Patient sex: F
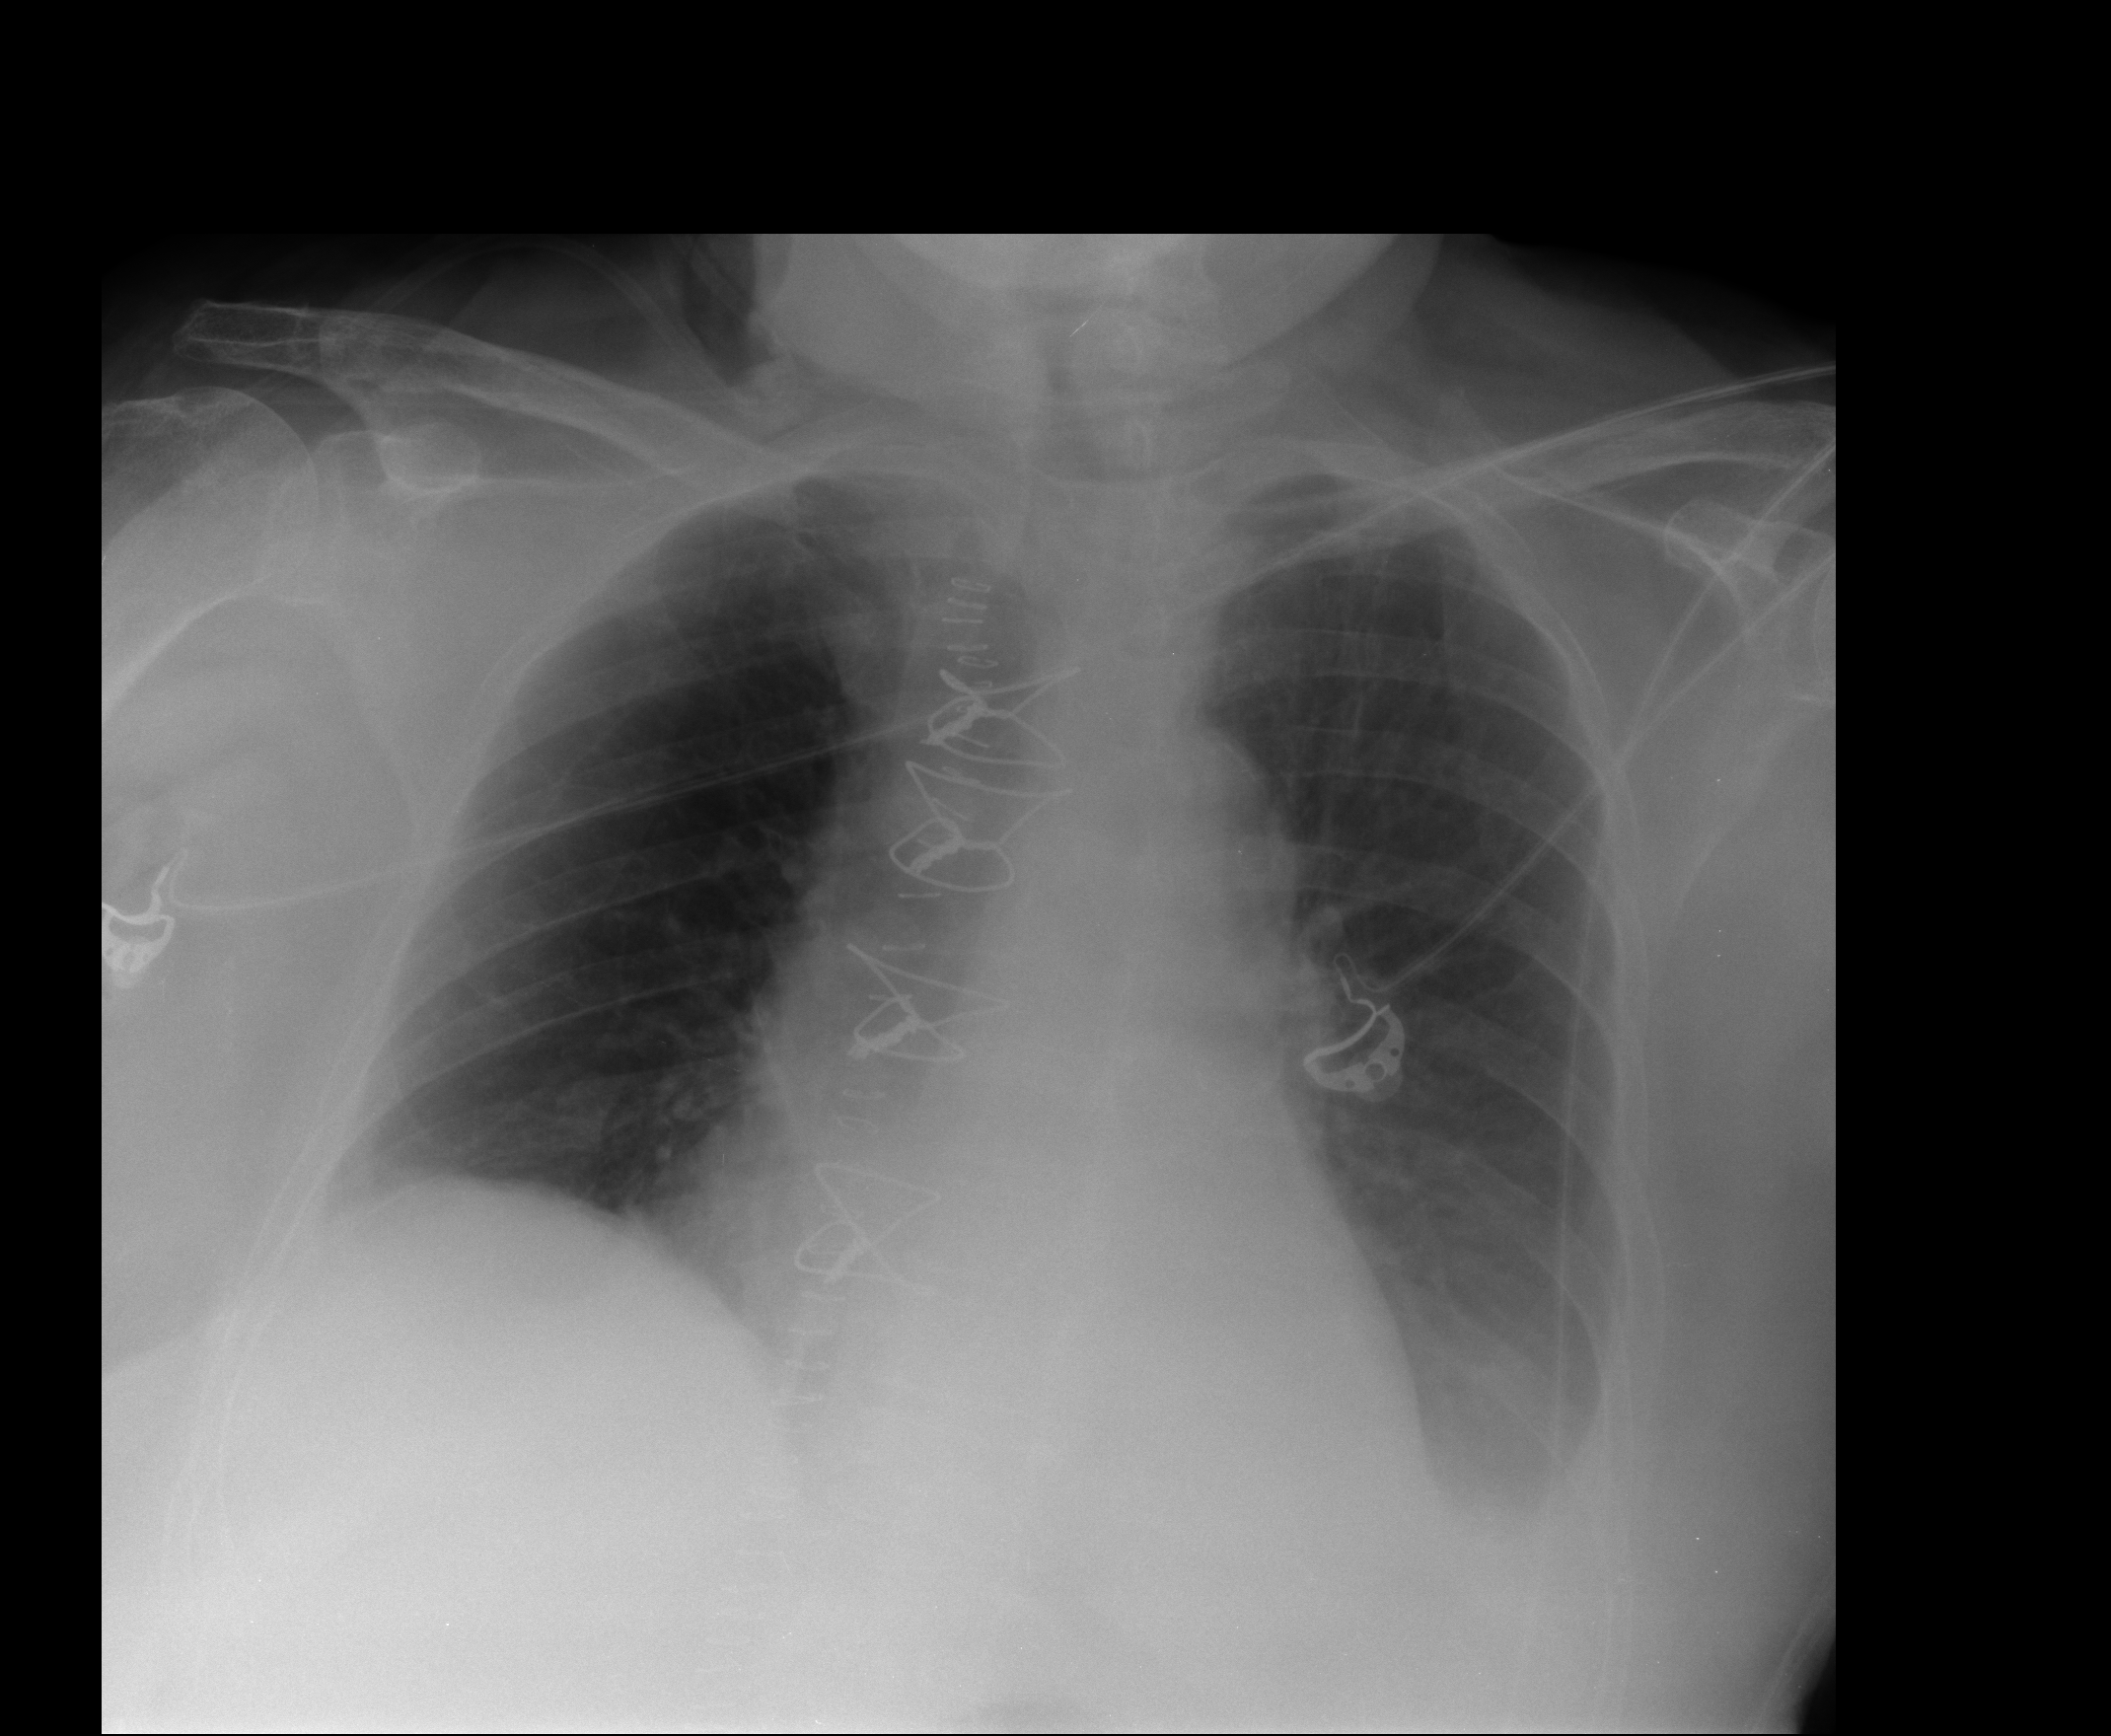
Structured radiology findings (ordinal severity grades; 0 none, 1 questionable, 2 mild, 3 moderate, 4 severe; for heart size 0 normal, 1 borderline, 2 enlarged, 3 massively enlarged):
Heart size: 0
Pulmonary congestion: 1
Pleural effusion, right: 0
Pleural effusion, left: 2
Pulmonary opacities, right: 0
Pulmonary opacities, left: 0
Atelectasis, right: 1
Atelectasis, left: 0